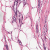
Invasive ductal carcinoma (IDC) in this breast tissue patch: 0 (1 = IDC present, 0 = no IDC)